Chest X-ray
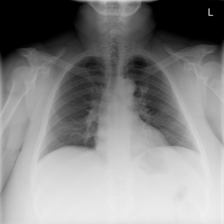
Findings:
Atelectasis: negative
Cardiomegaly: negative
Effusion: negative
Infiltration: negative
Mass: negative
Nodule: negative
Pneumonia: negative
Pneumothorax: negative
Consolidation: negative
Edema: negative
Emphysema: negative
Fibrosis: negative
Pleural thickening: negative
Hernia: negative